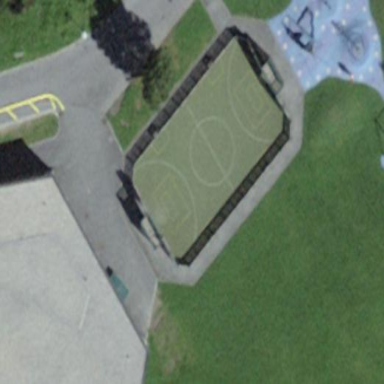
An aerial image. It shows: Artificial turf soccer pitch for leisure land.